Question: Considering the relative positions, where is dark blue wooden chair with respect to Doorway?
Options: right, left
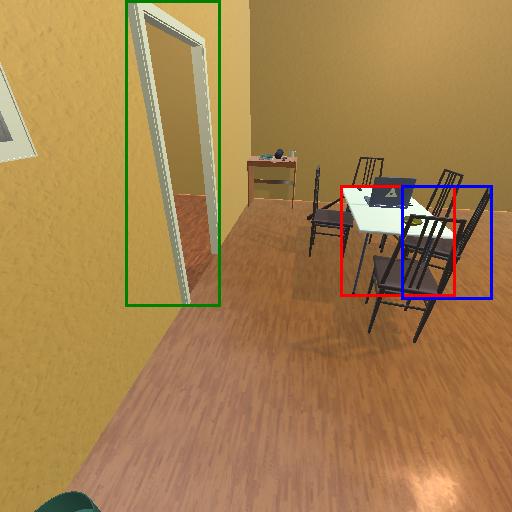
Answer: right